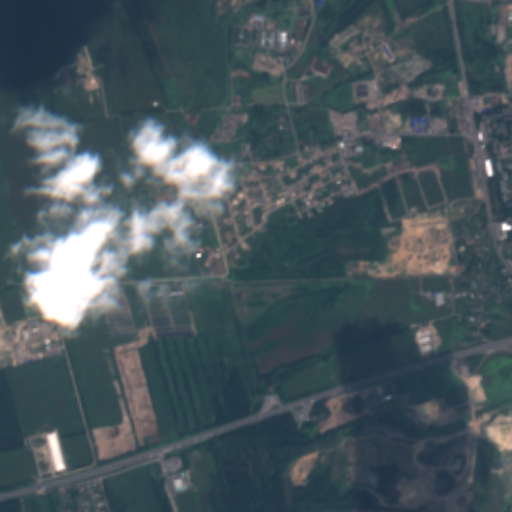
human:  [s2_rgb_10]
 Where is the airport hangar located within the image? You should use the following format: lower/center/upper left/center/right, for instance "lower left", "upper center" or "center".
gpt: The airport hangar is located in the upper center of the image.
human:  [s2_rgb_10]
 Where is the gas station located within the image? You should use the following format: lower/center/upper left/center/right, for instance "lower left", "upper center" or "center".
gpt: The gas station is located in the lower center of the image.
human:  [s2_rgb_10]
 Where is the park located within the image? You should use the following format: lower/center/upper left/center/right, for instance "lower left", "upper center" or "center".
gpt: The park is located in the center right of the image.
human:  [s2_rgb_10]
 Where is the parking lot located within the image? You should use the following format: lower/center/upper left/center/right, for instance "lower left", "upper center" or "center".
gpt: The parking lot is located in the center right of the image.
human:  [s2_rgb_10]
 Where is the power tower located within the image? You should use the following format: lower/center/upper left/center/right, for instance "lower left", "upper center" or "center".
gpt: The power tower is located in the lower right of the image.
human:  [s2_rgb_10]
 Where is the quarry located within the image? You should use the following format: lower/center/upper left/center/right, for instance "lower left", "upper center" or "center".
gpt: The quarry is located in the lower right of the image.
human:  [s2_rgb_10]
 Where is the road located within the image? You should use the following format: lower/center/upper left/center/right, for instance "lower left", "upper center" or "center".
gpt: There is no road in the image.